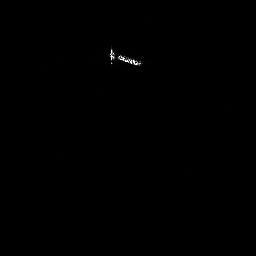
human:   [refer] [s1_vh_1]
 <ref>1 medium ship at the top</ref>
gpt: <box>[[41, 17, 55, 26, 0]]</box>